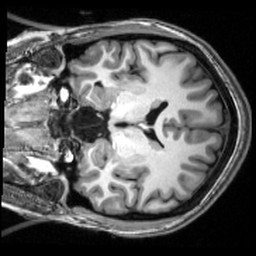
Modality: T1w
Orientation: coronal
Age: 21
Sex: female
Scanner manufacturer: siemens
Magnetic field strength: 3 T
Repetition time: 2.53 s
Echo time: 0.00339 s